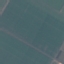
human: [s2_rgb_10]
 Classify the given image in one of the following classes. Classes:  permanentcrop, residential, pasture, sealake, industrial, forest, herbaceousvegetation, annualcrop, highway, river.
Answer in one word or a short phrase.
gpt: AnnualCrop